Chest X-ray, PA view. Patient: 32 years old, sex F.
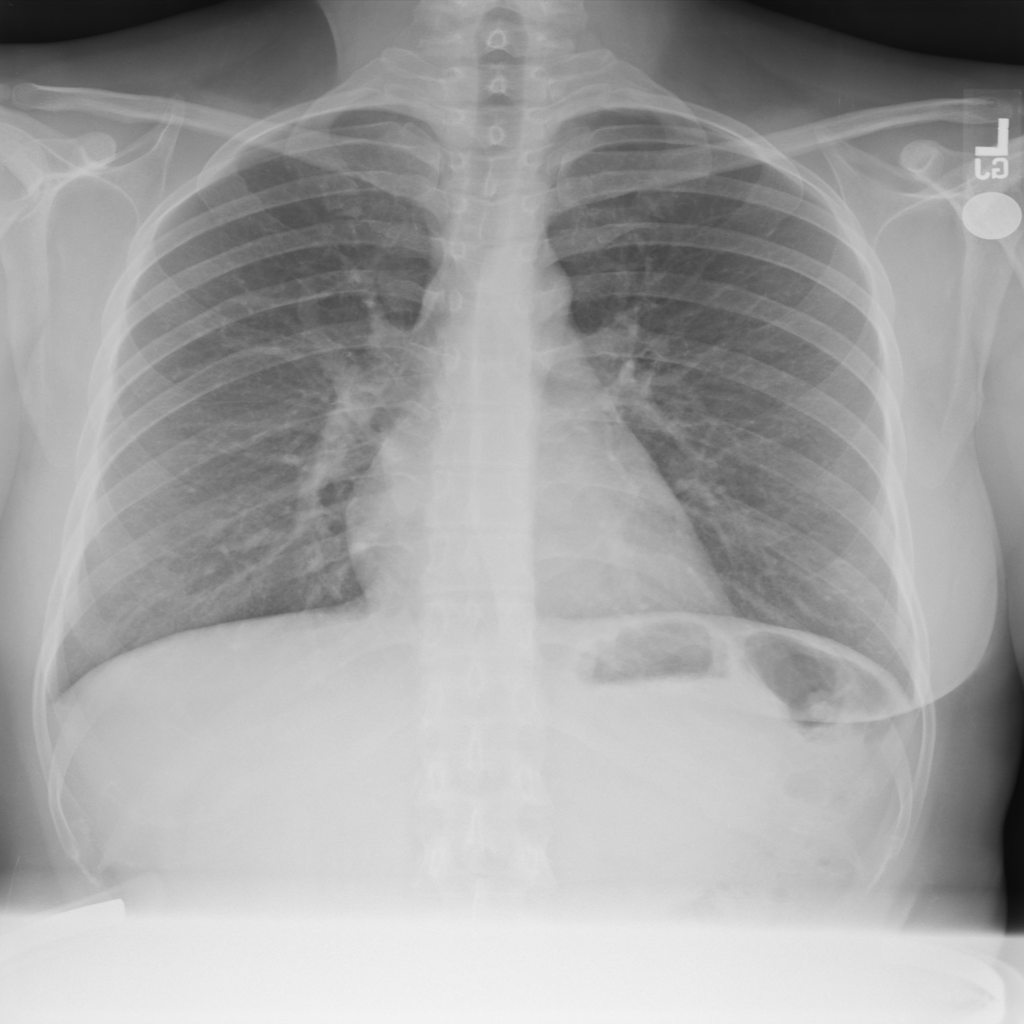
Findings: No Finding